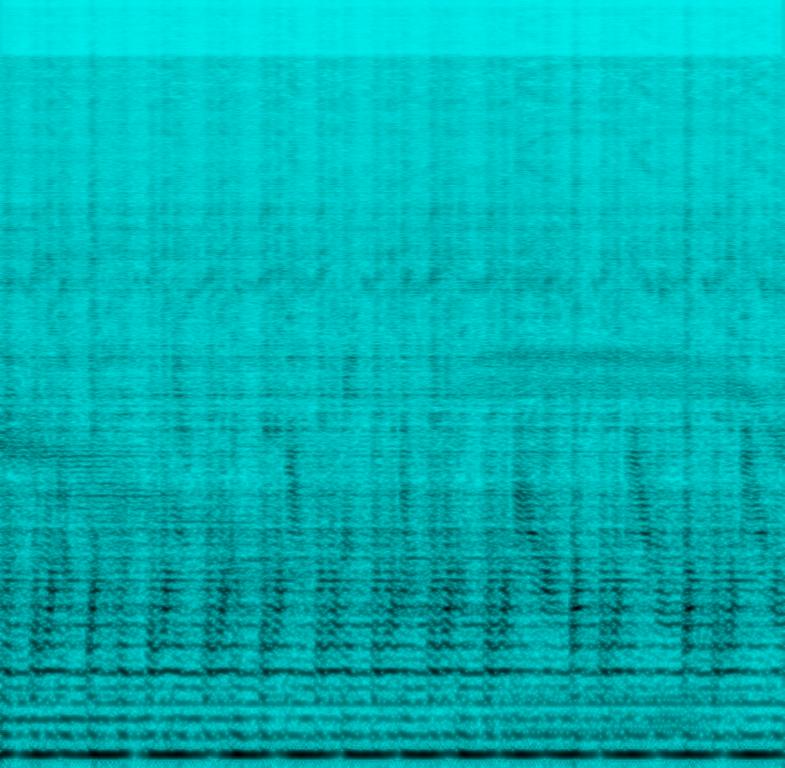
This clip features aboriginal music. This music is produced through a didgeridoo. There is no percussion in this song. There are no voices singing this song. This song can be played in a movie scene where people are navigating the tribal areas of an uninhabited island.